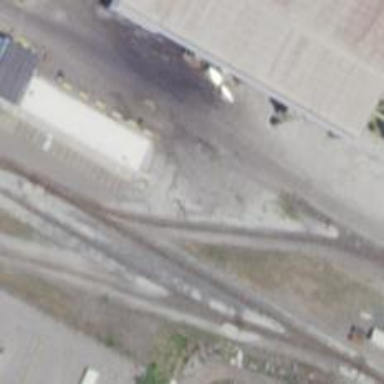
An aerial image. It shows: Railway level crossing.